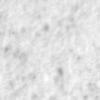
Label: no_change